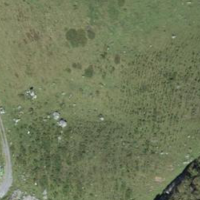
EUNIS habitat code: 23
Species observed at this site:
Cyanistes caeruleus
Turdus philomelos
Oenanthe oenanthe
Lophophanes cristatus
Linaria cannabina
Anthus spinoletta
Lyrurus tetrix
Turdus viscivorus
Falco peregrinus
Turdus torquatus
Carduelis carduelis
Lagopus muta
Cuculus canorus
Turdus pilaris
Phoenicurus ochruros
Falco tinnunculus
Corvus corax
Periparus ater